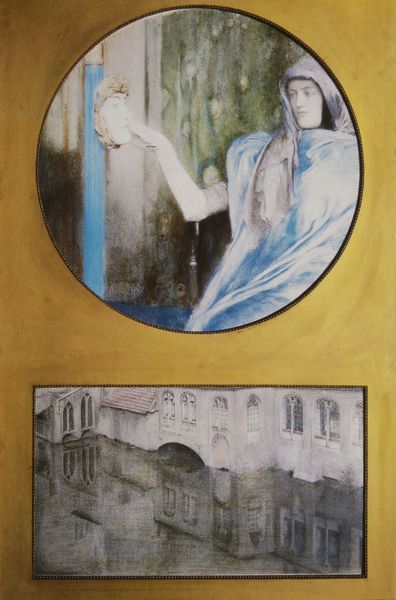
Titel: Le secret
Künstler: Fernand Khnopff
Standort: Brügge
Institution: Groeningemuseum
Schlagwörter: blau, dunkel, gemälde, hand, kopf, schatten, umhang, wasser, weiß, aquarell, fluss, gelb, grün, mädchen, see, stadt, fenster, frau, grau, hell, hintergrund, kleid, säule, zeichnung, dach, dame, gebäude, haus, schal, schleier, tuch, malerei, symbolismus, teppich, wand, architektur, arm, blass, falten, gesicht, haupt, rahmen, trauer, bildnis, portrait, spiegel, vorhang, gracht, häuser, spiegelung, kirche, hochwasser, figur, gewand, gold, haare, stoff, blatt, person, theater, gotik, traurig, zart, brunnen, kreis, oval, rund, kopfbedeckung, lächeln, bilder, fotos, düster, ansicht, bogen, fassade, italien, venedig, zwei, schlucht, flut, untergang, gardine, jugendstil, tapete, kopftuch, metall, klimt, collage, pfosten, messing, maske, eckig, vergoldet, rechteck, oberfläche, traum, seite, bleistift, allegorie, karte, medallion, gotisch, spitzbogen, antik, rechteckig, medusa, rätsel, überschwemmung, golden, gespiegelt, graustufen, karneval, szenen, khnopff, quadrat, larve, bau, berührung, glück, kapuze, bauwerk, aquarelle, tristesse, eingefasst, hare, belgien, 19. jahrhundert, bawerm, bauwrk, armt, vendedig, jugendstil knoppf, hauopt, stadt spiegelung